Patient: sex M, age 43
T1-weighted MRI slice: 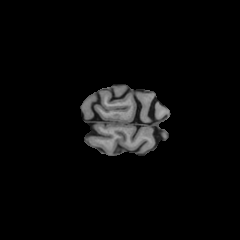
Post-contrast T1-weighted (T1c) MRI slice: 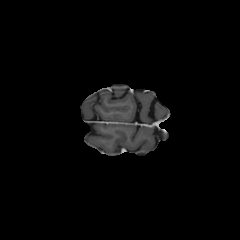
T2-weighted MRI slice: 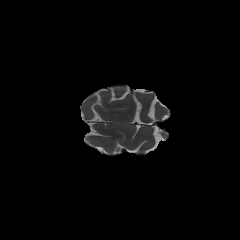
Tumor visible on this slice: no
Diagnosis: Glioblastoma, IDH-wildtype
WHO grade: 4